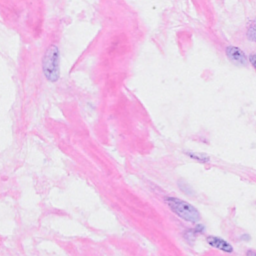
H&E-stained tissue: Breast